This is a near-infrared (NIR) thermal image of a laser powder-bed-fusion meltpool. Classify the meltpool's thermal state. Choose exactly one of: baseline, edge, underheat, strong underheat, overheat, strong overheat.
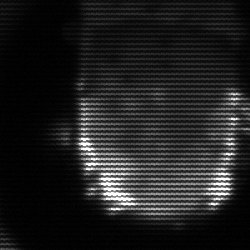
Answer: baseline